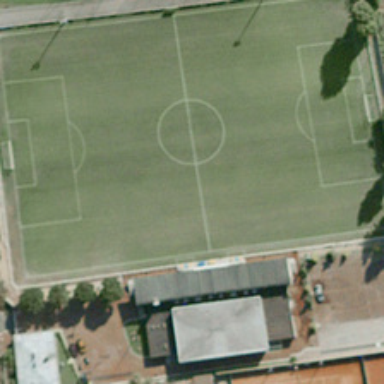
The footballground is next to a rectangular building .